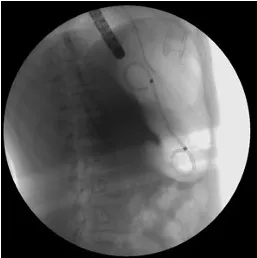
Radiological control.
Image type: radiology (x_ray)